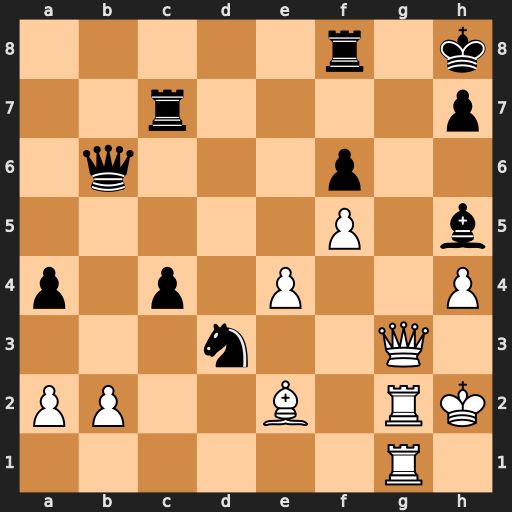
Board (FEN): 5r1k/2r4p/1q3p2/5P1b/p1p1P2P/3n2Q1/PP2B1RK/6R1
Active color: w
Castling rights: -
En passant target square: -
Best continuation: Qg8+ Rxg8 Rxg8#